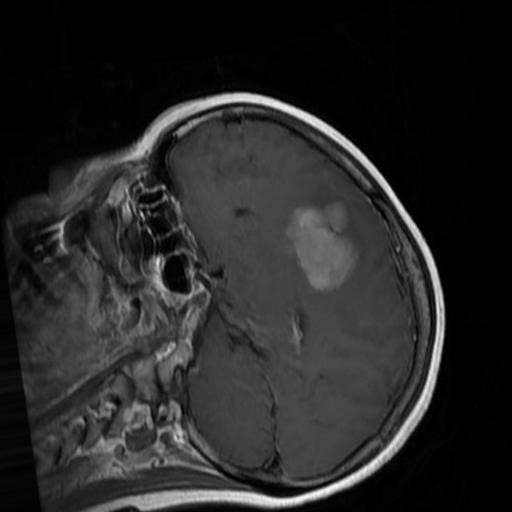
Label: brain_menin